Question: I have a listbox with a datatemplate that contains a checkbox and textblock. How do I get the multiselection working with the checkbox in the template so that selection is based on the isChecked property of the checkbox? The need I have is to have a dropdown with checkboxes that could cater for multiselection. This is what I have sofar. Please feel free to give suggestions on where I could better this code as this is the whole point.

XAML:
'''
<DataTemplate x:Key="WorkCentreItem">
<StackPanel Orientation="Horizontal">
<CheckBox Content="{Binding WorkCentre}" IsChecked="{Binding IsChecked}"/>
<TextBlock Text=" - "/>
<TextBlock Text="{Binding Description}"/>
</StackPanel>
</DataTemplate>
<telerik:RadListBox
SelectionMode="Multiple"
Grid.Row="2"
Grid.ColumnSpan="2"
Grid.RowSpan="1"
Margin="-1,20,0,3"
ItemsSource="{Binding SampleWorkCentres}"
ItemTemplate="{StaticResource WorkCentreItem}"
ScrollViewer.CanContentScroll="True"
SelectionChanged="RadListBox_SelectionChanged">
</telerik:RadListBox>
'''
Model:
'''
#region SampleWorkCentres
public const string SampleWorkCentresPropertyName = "SampleWorkCentres";
private ObservableCollection<BomWorkCentre> _sampleWorkCentres;
public ObservableCollection<BomWorkCentre> SampleWorkCentres
{
get
{
if (this._sampleWorkCentres == null)
{
using (SysproKitIssueEntities db = new SysproKitIssueEntities())
{
this._sampleWorkCentres = new ObservableCollection<BomWorkCentre>(db.BomWorkCentres.Select(x => x).Distinct().ToList());
}
}
return this._sampleWorkCentres;
}
set
{
if (this._sampleWorkCentres == value)
{
return;
}
this._sampleWorkCentres = value;
this.RaisePropertyChanged(SampleWorkCentresPropertyName);
}
}
#endregion
#region SelectedWorkCentres
public const string SelectedWorkCentresPropertyName = "SelectedWorkCentres";
private ObservableCollection<BomWorkCentre> _selectedWorkCentres = new ObservableCollection<BomWorkCentre>();
public ObservableCollection<BomWorkCentre> SelectedWorkCentres
{
get
{
return this._selectedWorkCentres;
}
set
{
if (this._selectedWorkCentres != value)
{
this._selectedWorkCentres = value;
}
this._sampleGridItems = null;
this.RaisePropertyChanged(SampleGridItemsPropertyName);
this.RaisePropertyChanged(SelectedWorkCentresPropertyName);
}
}
#endregion
'''
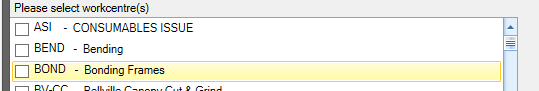
Answer: You should data bind the 'Checkbox.IsChecked' to the <URL>:
'''
<CheckBox Content="{Binding WorkCentre}" IsChecked="{Binding IsSelected,
RelativeSource={RelativeSource AncestorType={x:Type ListBoxItem}}}" />
'''